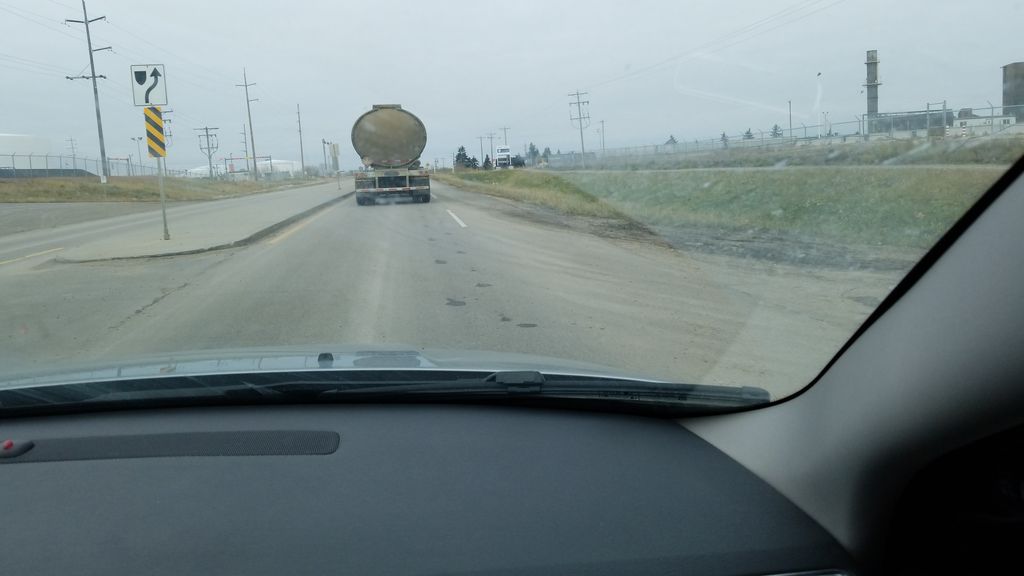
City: edmonton